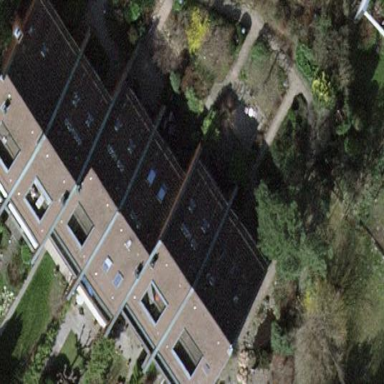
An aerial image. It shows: Building with pitched roof.